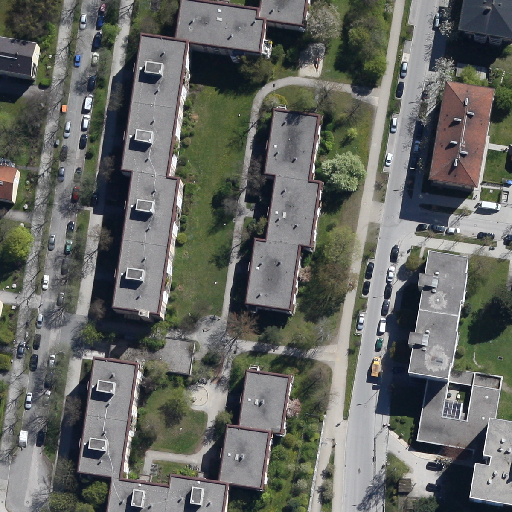
Referring expression: road